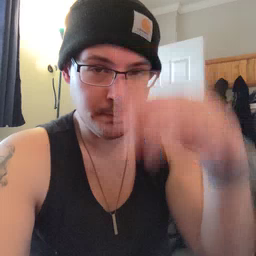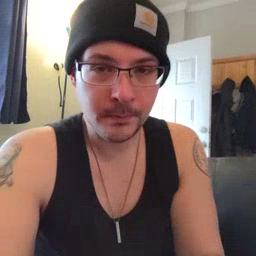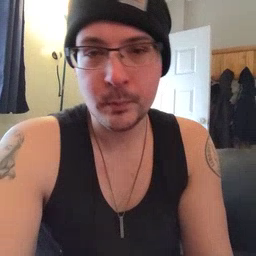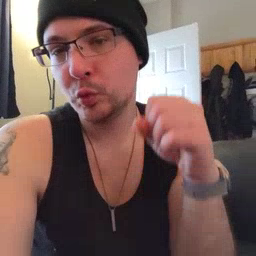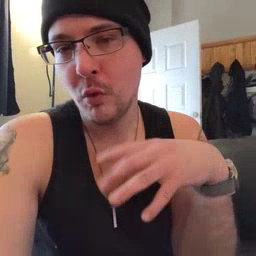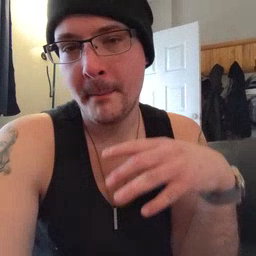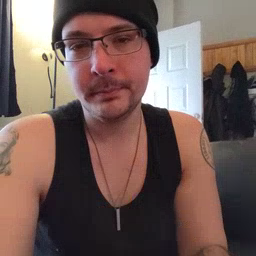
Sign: drop